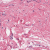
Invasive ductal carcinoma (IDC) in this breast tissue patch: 0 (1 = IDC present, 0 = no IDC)